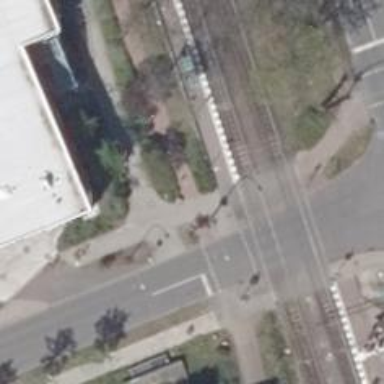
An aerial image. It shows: Tram stop position for public transport.